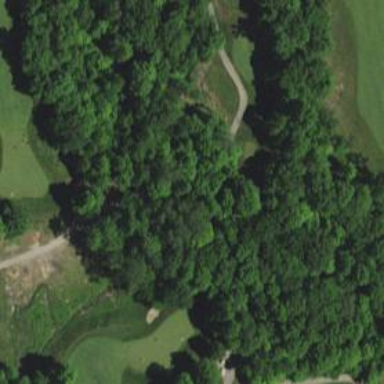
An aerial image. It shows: Path for both road and golf.